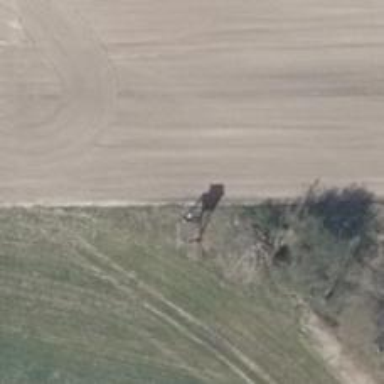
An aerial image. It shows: Hunting stand.